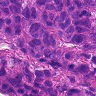
Metastatic tissue present: yes